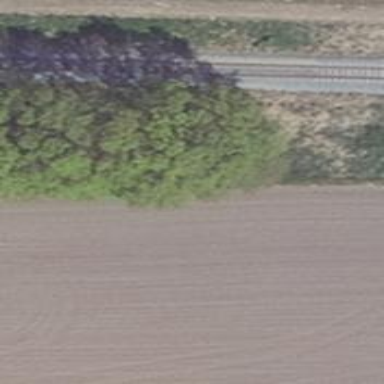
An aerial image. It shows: Row of deciduous broadleaved trees.